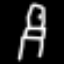
Label: chair